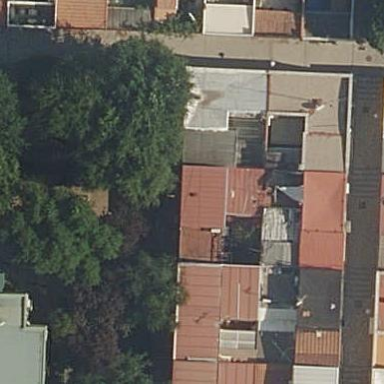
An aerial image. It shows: Terrace building.